Question: I am trying to do the modal using AngularStrap. Here is my code:
index.html
'''
<!DOCTYPE html>
<html lang="en" ng-app="myApp">
<head>
<meta charset="UTF-8">
<title>Angular-Strap</title>
<link rel="stylesheet" type="text/css" href="bower_components/bootstrap/dist/css/bootstrap.min.css">
<link rel="stylesheet" type="text/css" href="bower_components/angular-motion/dist/angular-motion.min.css">
<script src="bower_components/angular/angular.js"></script>
<script src="bower_components/angular-animate/angular-animate.js"></script>
<script src="bower_components/angular-strap/dist/angular-strap.min.js"></script>
<script src="bower_components/angular-strap/dist/angular-strap.tpl.min.js"></script>
<script type="text/javascript" src="app.js"></script>
</head>
<body ng-controller="MainController">
<button type="button" class="btn btn-lg btn-danger" data-animation="am-fade-and-slide-top" bs-modal="modal">Toggle Modal</button>
</body>
</html>
'''
app.js
'''
var app = angular.module('myApp', ['ngAnimate', 'mgcrea.ngStrap']);
app.controller('MainController', function($scope){
$scope.modal = {
"title": "Title",
"content": "Hello Modal<br />This is a multiline message!"
};
});
'''
When I test on browser, the modal does appear. But the content '<br />' is being displayed on the modal. It does not turn into new line. Also, the modal background does not turn into grey color.

How can I fix it?
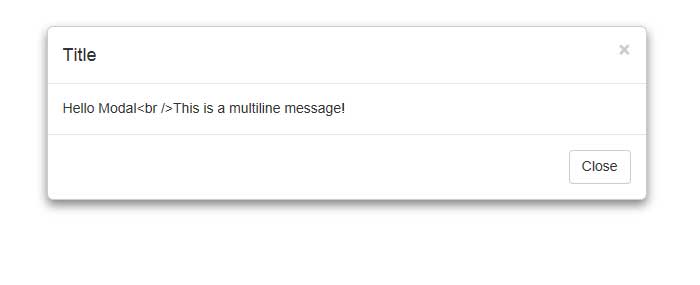
Answer: First of all you should include <URL> to let angular to deal with html:
'''
<script src="bower_components/angular/angular-sanitize.js"></script>
'''
Then, according to <URL> you should add 'html="true"' attribute to your modal directive attributes:
'''
<button type="button" class="btn btn-lg btn-danger" data-animation="am-fade-and-slide-top" bs-modal="modal" html="true">Toggle Modal</button>
'''
That's it.
Here is a working <URL> with dirty CSS fix for a modal backdrop.
The dirty (IMHO) CSS fix for backdrop having height 0 (you probably won't need it on a site with relatively positioned content in it, however i stretch the height of backdrop to the whole height):
'''
.modal-backdrop {
top: 0;
bottom: 0;
}
'''
P.S. Always be careful if you include user inputted text in your HTML. Read about <URL> carefully.